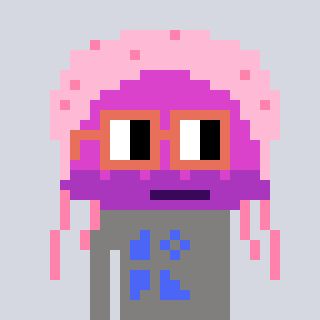
a pixel art character with square orange glasses, a jellyfish-shaped head and a bluegrey-colored body on a cool background